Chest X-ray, PA view. Patient: 72 years old, sex F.
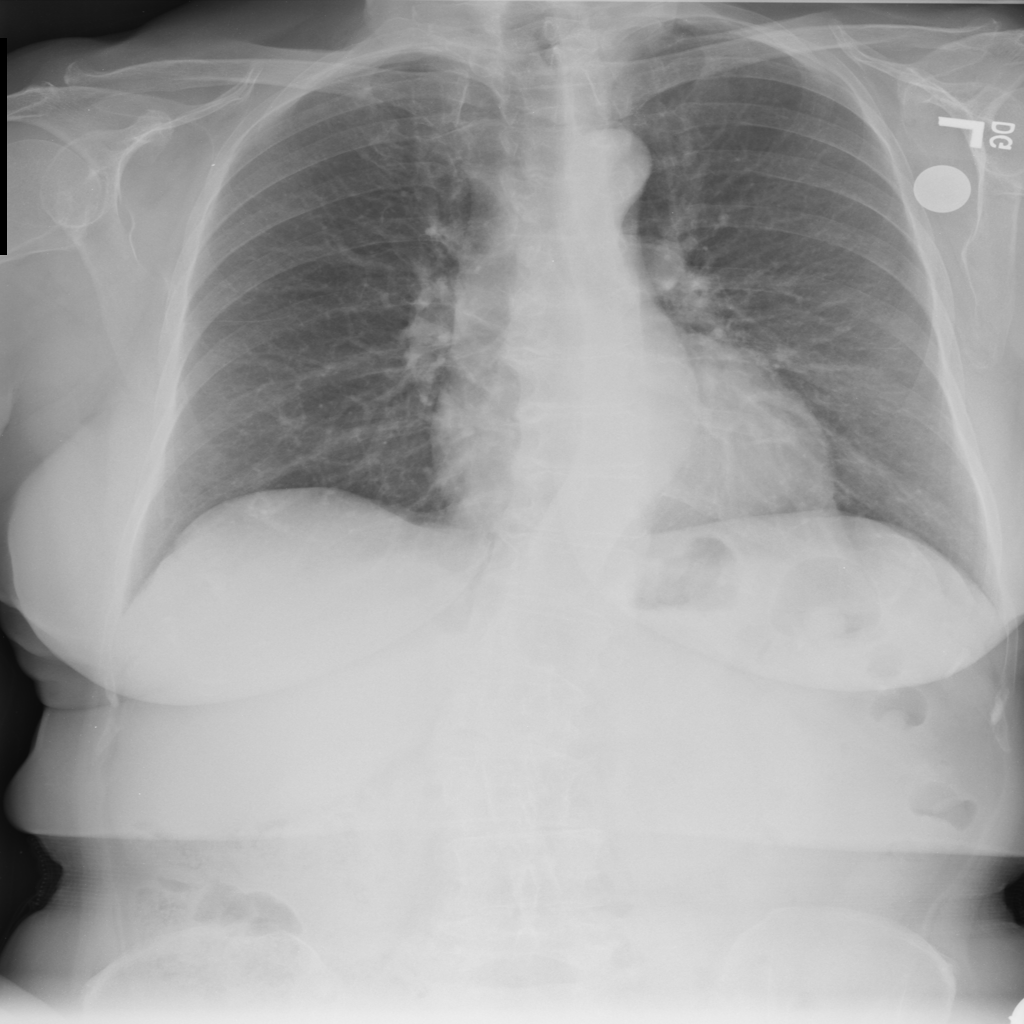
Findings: No Finding